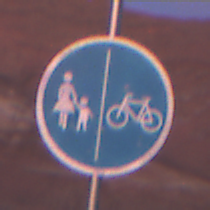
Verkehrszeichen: GetrennterRadUndGehwegRadwegRechts
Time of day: Dawn
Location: Outdoor (Nature)
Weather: PartlyCloudy
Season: NotSpecified
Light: Natural